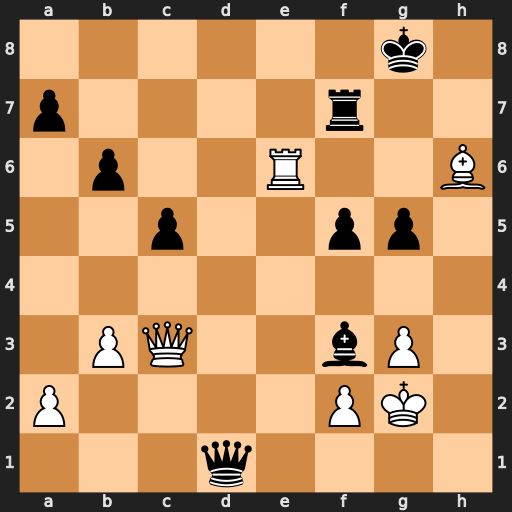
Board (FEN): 6k1/p4r2/1p2R2B/2p2pp1/8/1PQ2bP1/P4PK1/3q4
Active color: w
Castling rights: -
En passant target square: -
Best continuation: Qxf3 Qxf3+ Kxf3